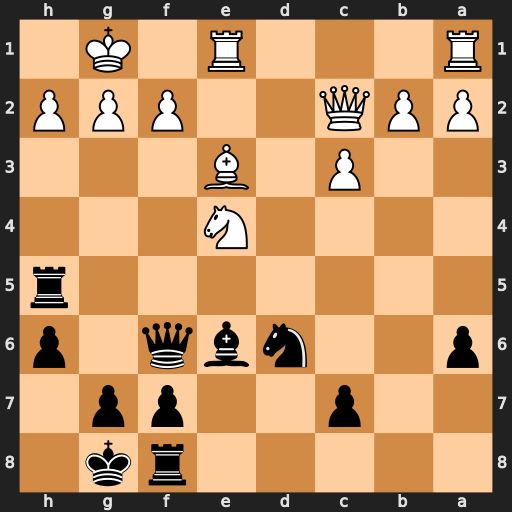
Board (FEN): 5rk1/2p2pp1/p2nbq1p/7r/4N3/2P1B3/PPQ2PPP/R3R1K1
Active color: b
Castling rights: -
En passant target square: -
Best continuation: Qh4 f3 Qxh2+